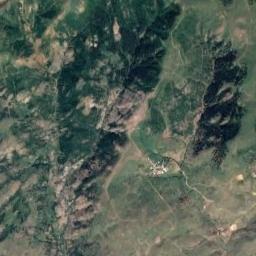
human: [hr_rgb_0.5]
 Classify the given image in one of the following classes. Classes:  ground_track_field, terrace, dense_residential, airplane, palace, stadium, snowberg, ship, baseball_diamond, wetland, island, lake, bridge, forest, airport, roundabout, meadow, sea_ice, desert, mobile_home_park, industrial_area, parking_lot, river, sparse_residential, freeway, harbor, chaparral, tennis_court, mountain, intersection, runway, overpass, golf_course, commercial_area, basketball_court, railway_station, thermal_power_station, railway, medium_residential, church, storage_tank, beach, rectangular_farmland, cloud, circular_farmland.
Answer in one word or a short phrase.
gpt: mountain